Interaction volume radius: 5 \u00c5
Interaction volume height: 30 \u00c5
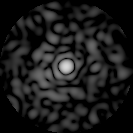
Disorder parameter: 0.8406